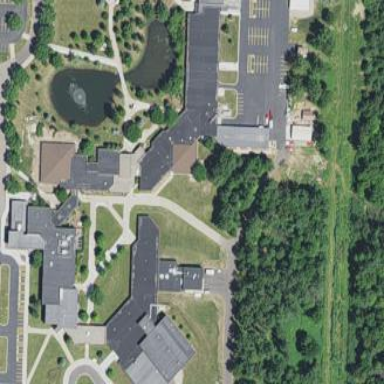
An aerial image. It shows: College building.